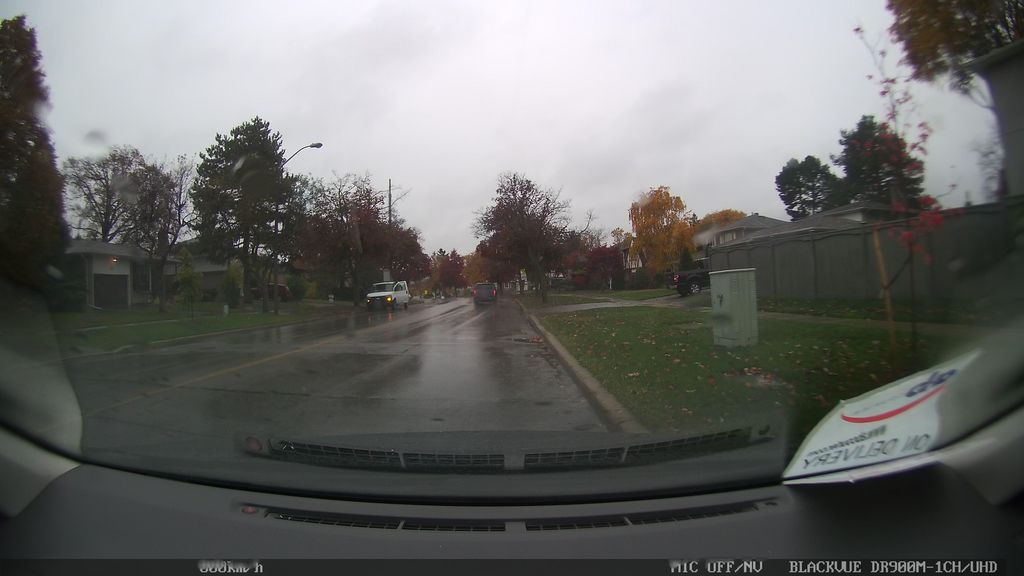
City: toronto